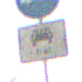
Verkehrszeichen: MehrfachbesetzePersonenkraftwagenFrei
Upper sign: Busssonderstreifen
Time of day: Night
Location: Outdoor (Nature)
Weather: Clear
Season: NotSpecified
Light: Natural